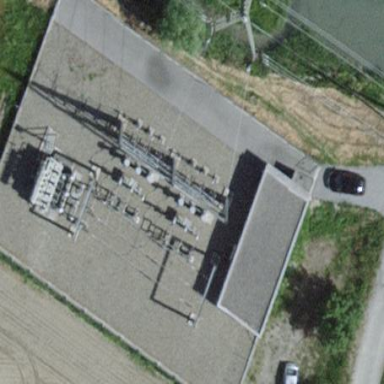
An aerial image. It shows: Substation with power equipment.